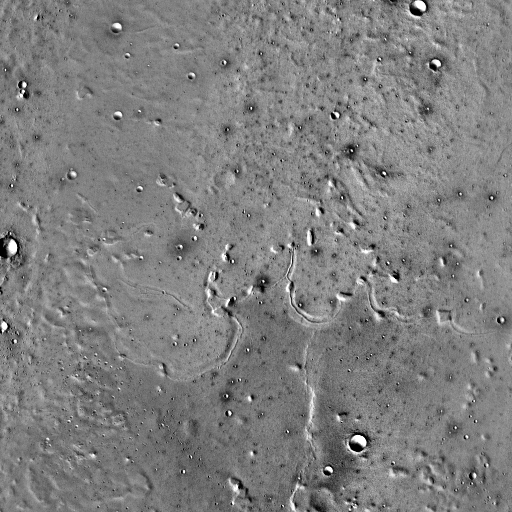
Crater classes present: Background, Other, Secondary